【题型】填空题　【知识点】向量　【难度】hard
如图，$\left| \overrightarrow{OA} \right| = \left| \overrightarrow{OB} \right| = 1$，$\left\langle \overrightarrow{OA}, \overrightarrow{OB} \right\rangle = \dfrac{2\pi}{3}$，点 $C$ 在以 $O$ 为圆心的圆弧 $AB$ 上运动，则 $\overrightarrow{CA} \cdot \overrightarrow{CB}$ 的取值范围是 \underline{\hspace{3cm}}.

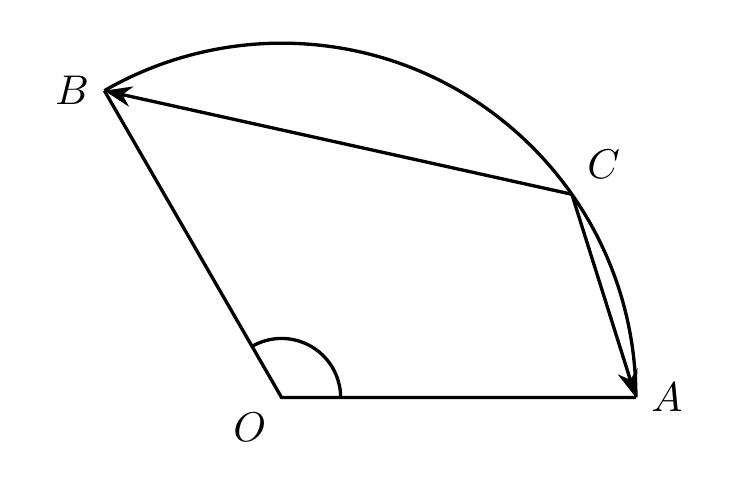
【解答】
\noindent
【分析】将 $\overrightarrow{CA} \cdot \overrightarrow{CB}$ 转化成 $(\overrightarrow{OA} - \overrightarrow{OC}) \cdot (\overrightarrow{OB} - \overrightarrow{OC})$ 结合三角恒等变换公式即可求解.
\vspace{1em}
\noindent
【详解】连接 $OC$，则 $\left| \overrightarrow{OC} \right| = \left| \overrightarrow{OA} \right| = \left| \overrightarrow{OB} \right| = 1$，

\noindent
由题可设 $\angle AOC = \theta \left( \theta \in \left[ 0, \dfrac{2\pi}{3} \right] \right)$，则 $\angle BOC = \dfrac{2\pi}{3} - \theta$，
\noindent
所以 $\overrightarrow{CA} \cdot \overrightarrow{CB} = (\overrightarrow{OA} - \overrightarrow{OC}) \cdot (\overrightarrow{OB} - \overrightarrow{OC}) = \overrightarrow{OA} \cdot \overrightarrow{OB} - \overrightarrow{OA} \cdot \overrightarrow{OC} - \overrightarrow{OB} \cdot \overrightarrow{OC} + \overrightarrow{OC}^2$
\noindent
$= 1 \times 1 \times \cos\dfrac{2\pi}{3} - 1 \times 1 \times \cos\theta - 1 \times 1 \times \cos\left( \dfrac{2\pi}{3} - \theta \right) + 1 = \dfrac{1}{2} - \cos\theta - \cos\left( \dfrac{2\pi}{3} - \theta \right)$
\noindent
$= \dfrac{1}{2} - \dfrac{1}{2}\cos\theta - \dfrac{\sqrt{3}}{2}\sin\theta = \dfrac{1}{2} - \cos\left( \theta - \dfrac{\pi}{3} \right)$，
\noindent
因为 $\theta - \dfrac{\pi}{3} \in \left[ -\dfrac{\pi}{3}, \dfrac{\pi}{3} \right]$，所以 $\cos\left( \theta - \dfrac{\pi}{3} \right) \in \left[ \dfrac{1}{2}, 1 \right]$，
\noindent
故 $\overrightarrow{CA} \cdot \overrightarrow{CB} = \dfrac{1}{2} - \cos\left( \theta + \dfrac{\pi}{3} \right) \in \left[ -\dfrac{1}{2}, 0 \right]$.
\noindent
故答案为：$\left[ -\dfrac{1}{2}, 0 \right]$.
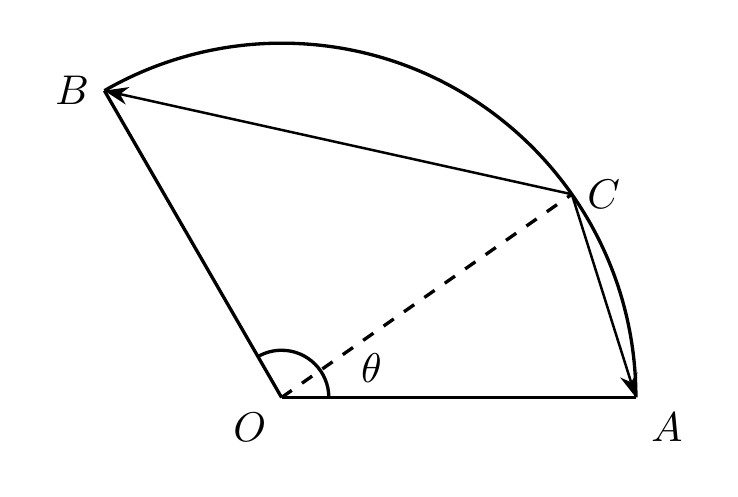